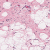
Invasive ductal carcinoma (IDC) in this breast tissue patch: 0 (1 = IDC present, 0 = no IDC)